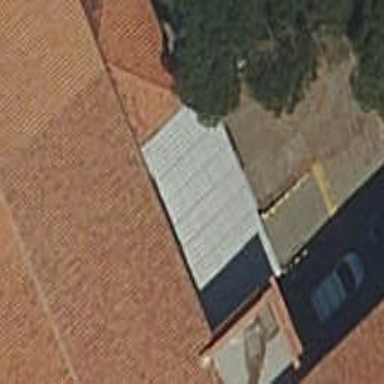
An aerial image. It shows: View of roof of building.